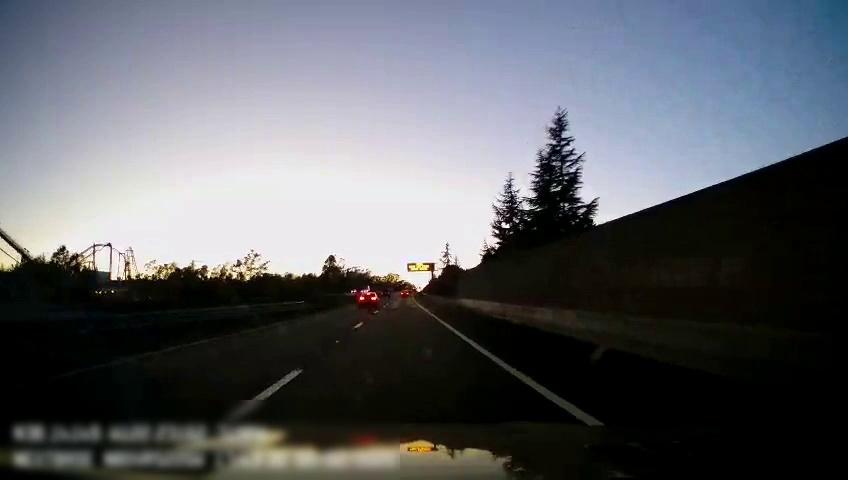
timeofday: Dusk/Dawn/Twilight
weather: Sunny
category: Drivable Space
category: Vehicles | Car
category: Lanes | Alternate Lane
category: Lanes | Current Lane
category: Lanes | Alternate Lane